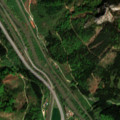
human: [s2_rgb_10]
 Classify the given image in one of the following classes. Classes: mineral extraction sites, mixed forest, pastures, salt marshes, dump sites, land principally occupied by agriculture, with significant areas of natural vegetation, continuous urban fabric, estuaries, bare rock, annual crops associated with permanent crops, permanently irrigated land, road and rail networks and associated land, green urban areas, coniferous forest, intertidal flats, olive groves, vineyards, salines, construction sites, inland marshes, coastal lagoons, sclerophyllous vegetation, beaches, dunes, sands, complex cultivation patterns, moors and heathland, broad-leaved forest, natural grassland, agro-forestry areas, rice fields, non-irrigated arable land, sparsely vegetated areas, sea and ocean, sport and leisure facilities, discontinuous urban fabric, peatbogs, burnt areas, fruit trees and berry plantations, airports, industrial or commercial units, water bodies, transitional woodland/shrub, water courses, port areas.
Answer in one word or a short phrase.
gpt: mineral extraction sites, pastures, broad-leaved forest, coniferous forest, mixed forest, sparsely vegetated areas